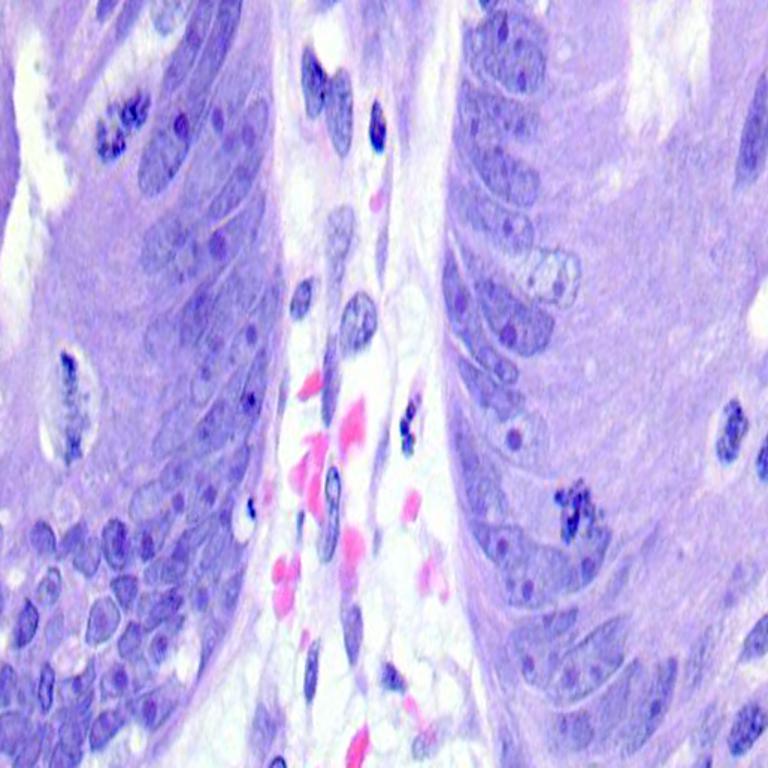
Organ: colon
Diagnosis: adenocarcinomas